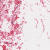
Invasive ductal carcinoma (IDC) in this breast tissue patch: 0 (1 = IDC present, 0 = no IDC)